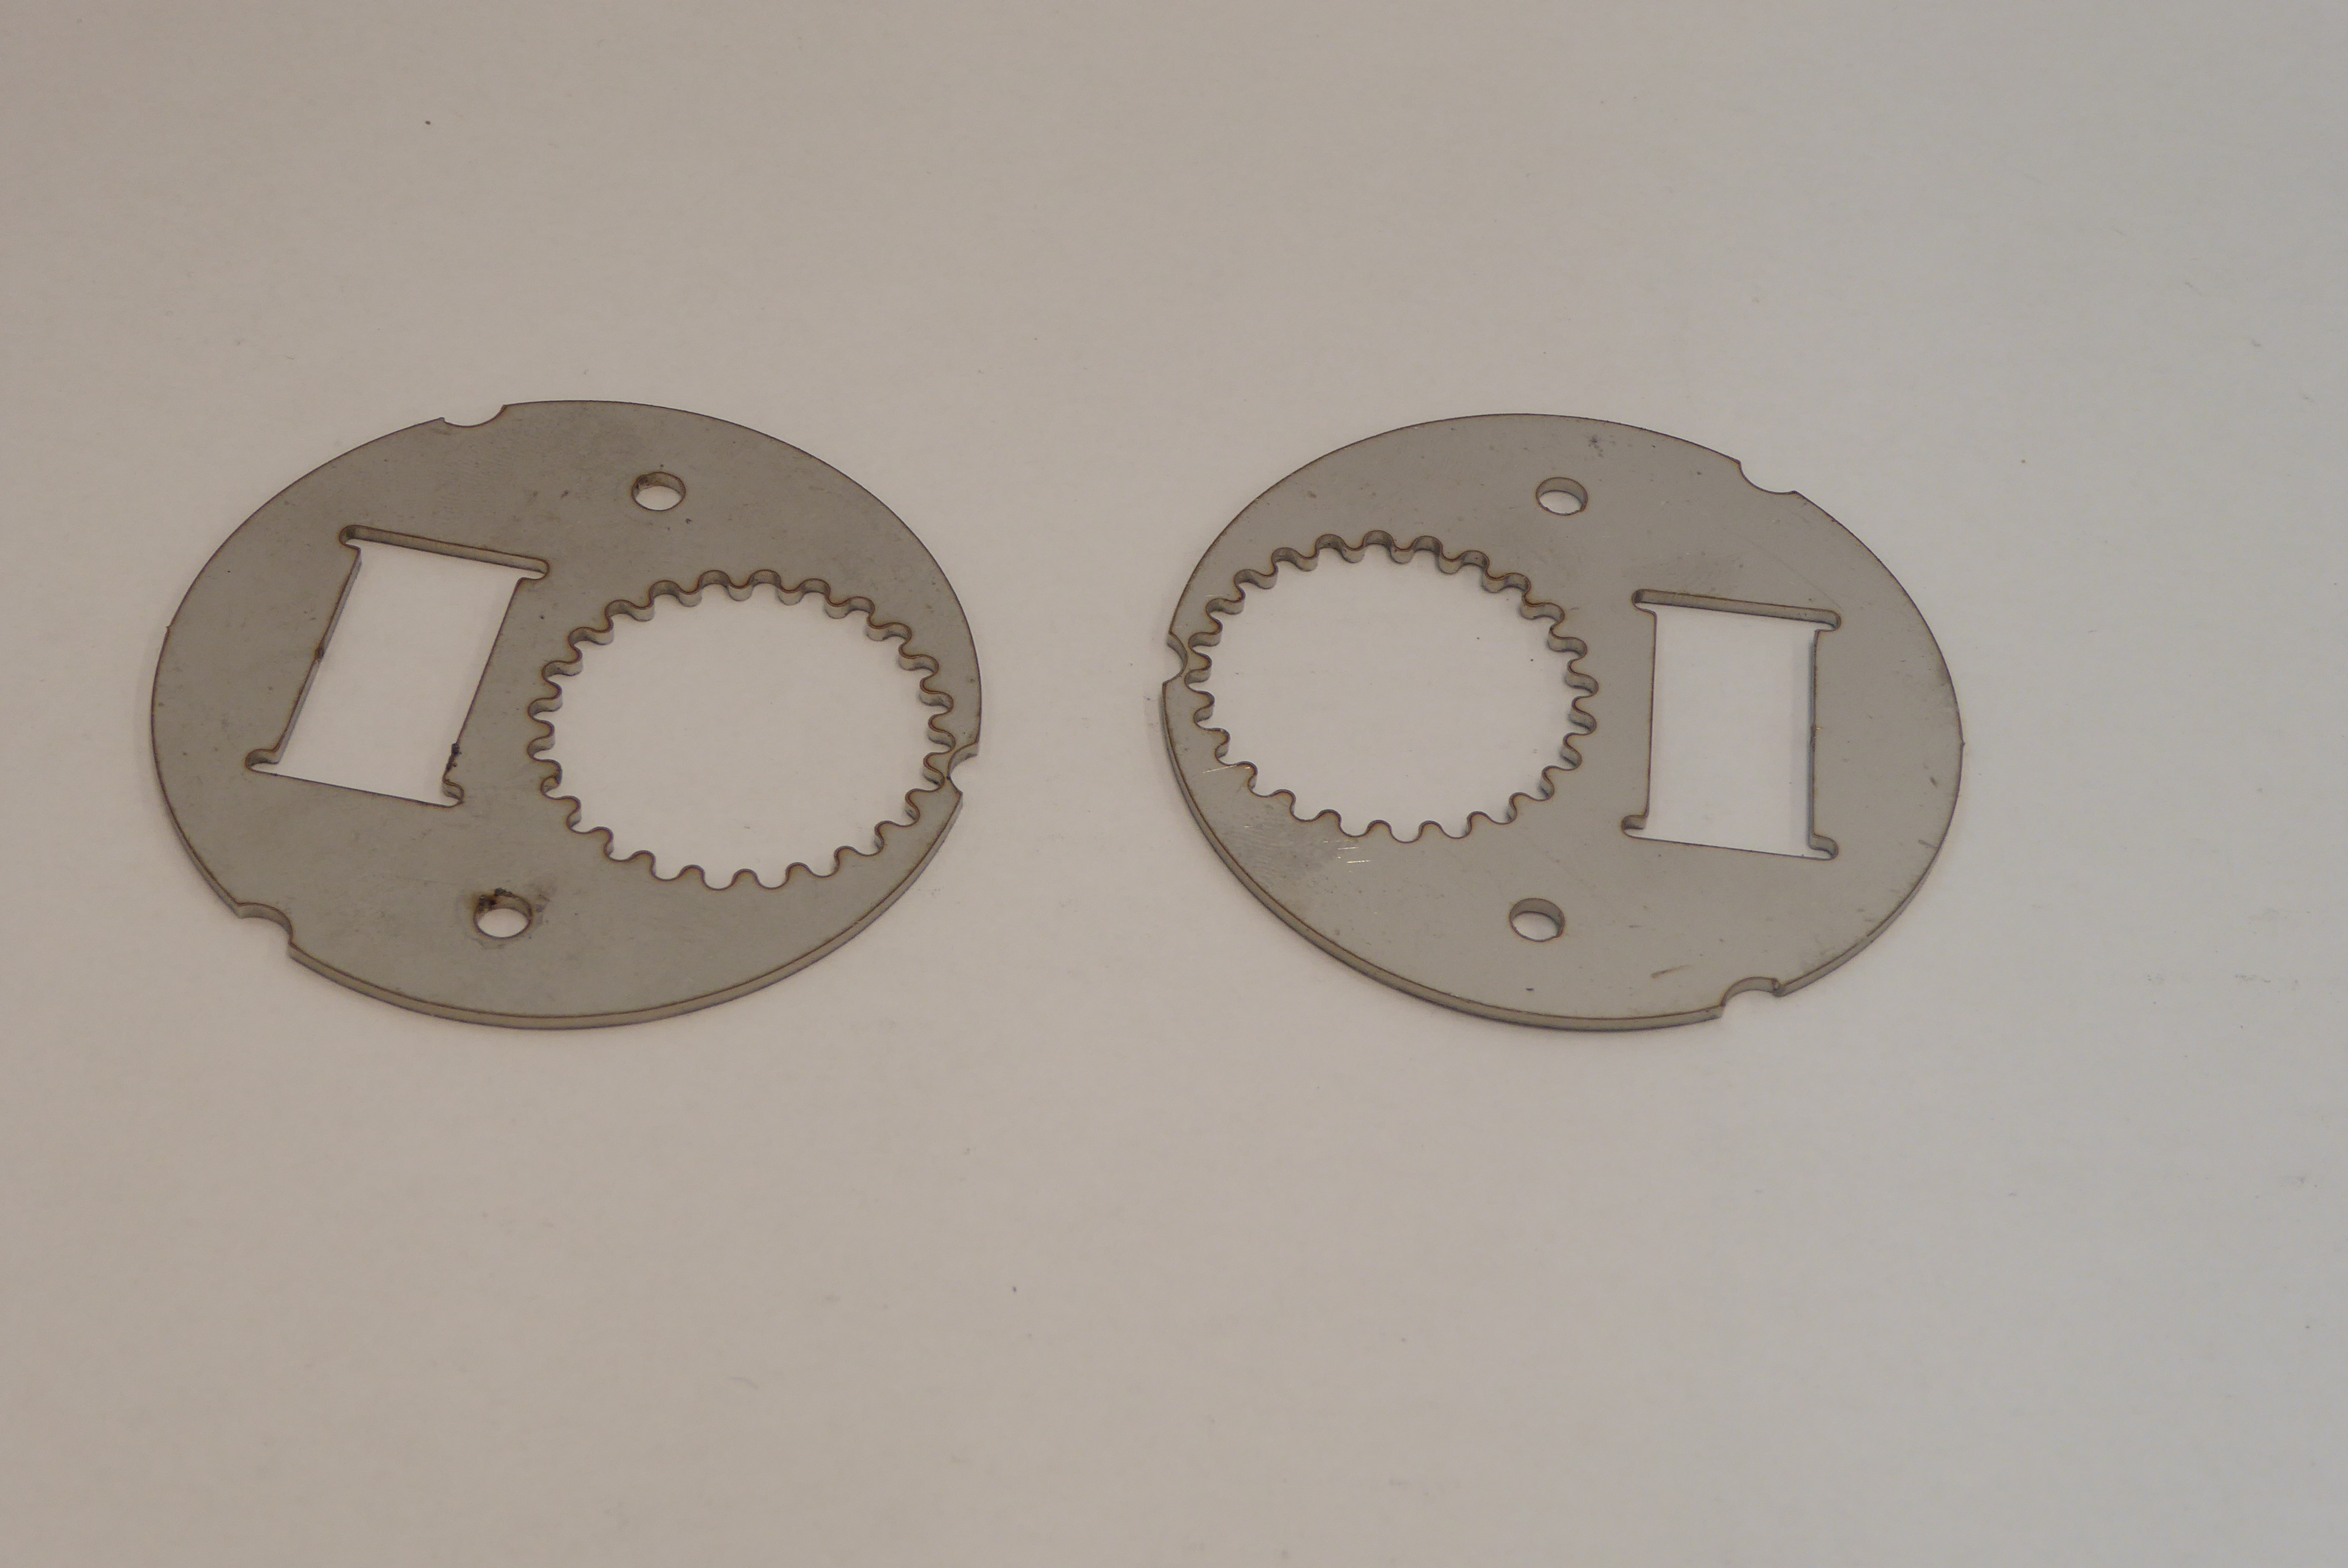
Label: Bottle Opener - Inlay